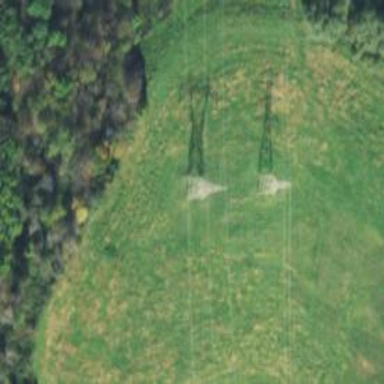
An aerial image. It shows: Lattice structure tower.